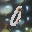
Label: 0